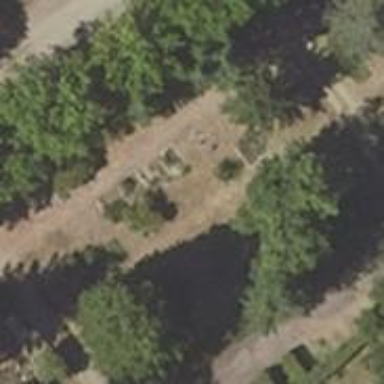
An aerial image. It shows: Grave yard.